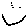
Label: smiley face